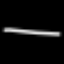
Label: line